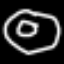
Label: donut